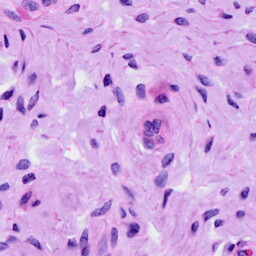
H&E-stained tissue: Cervix